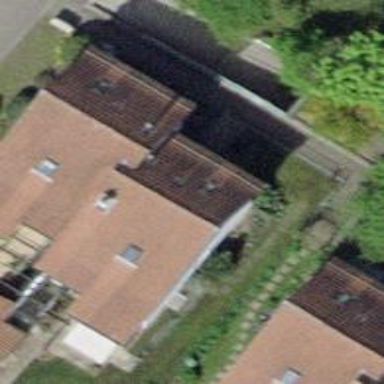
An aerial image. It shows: Semi-detached house.